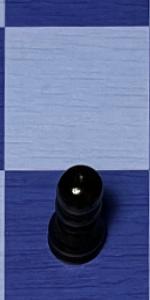
Label: Pawn_Black